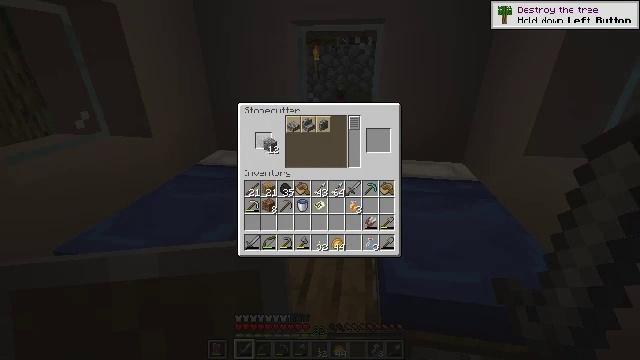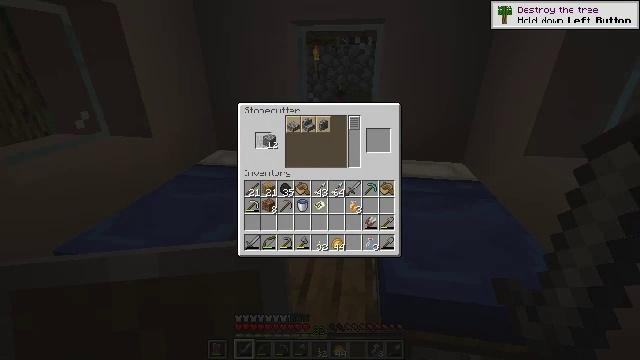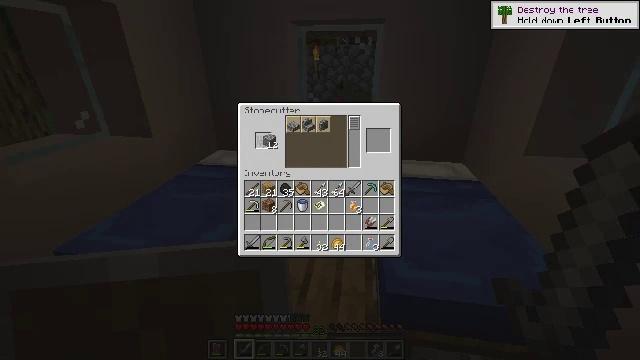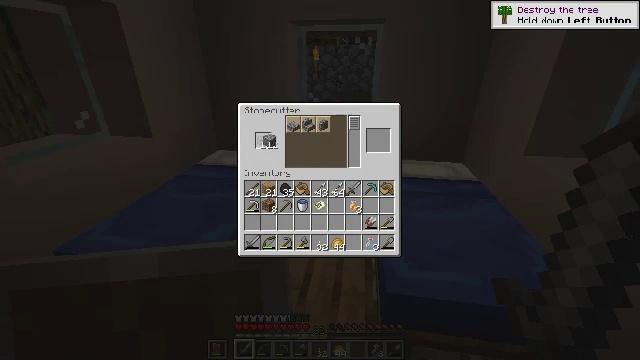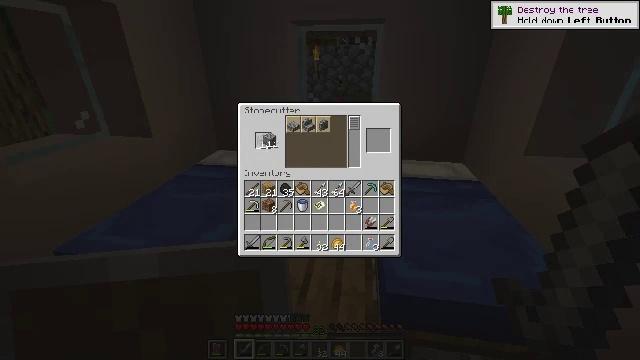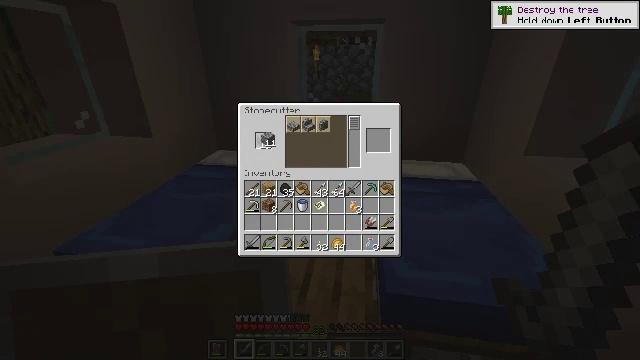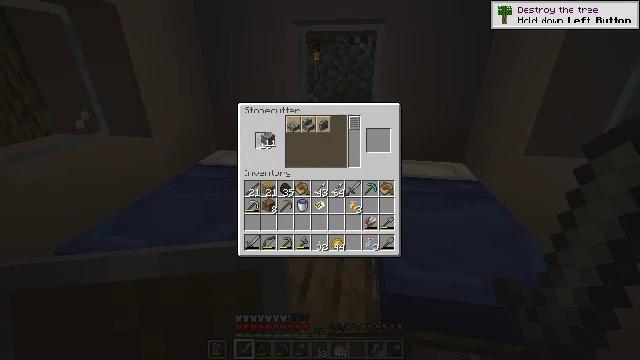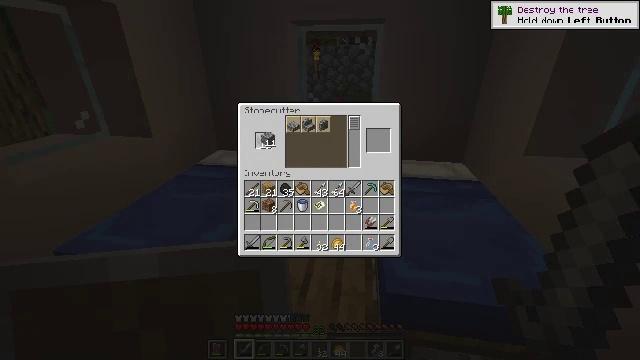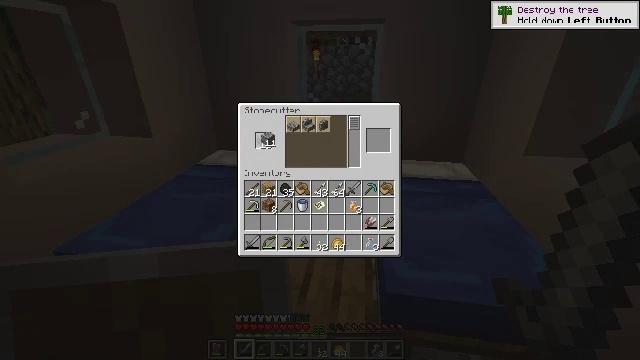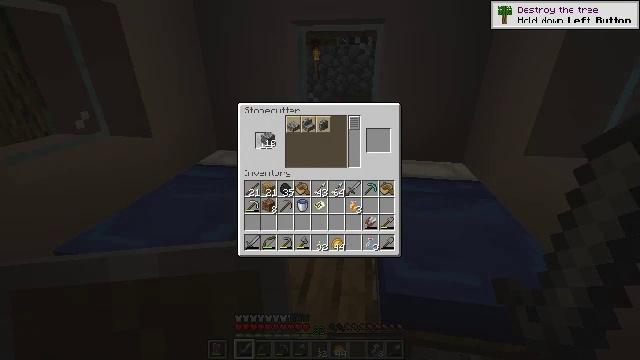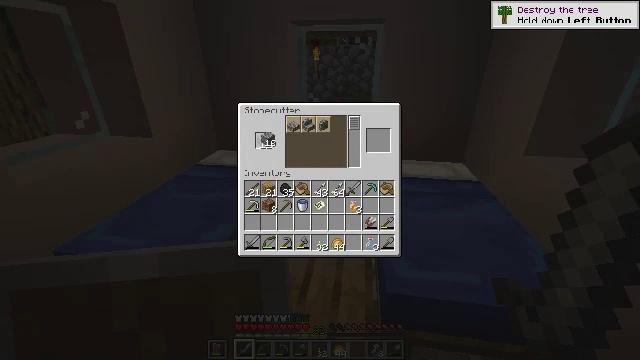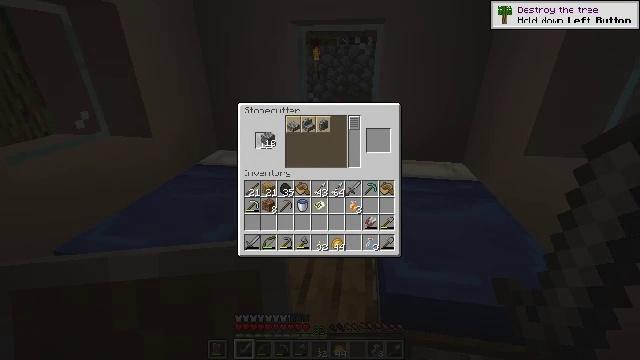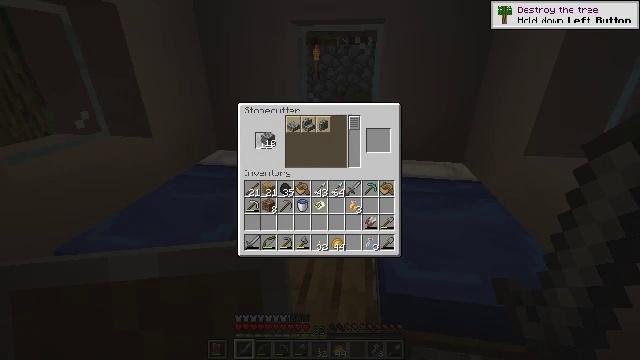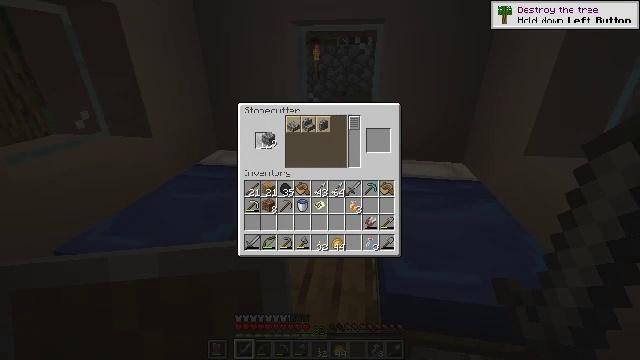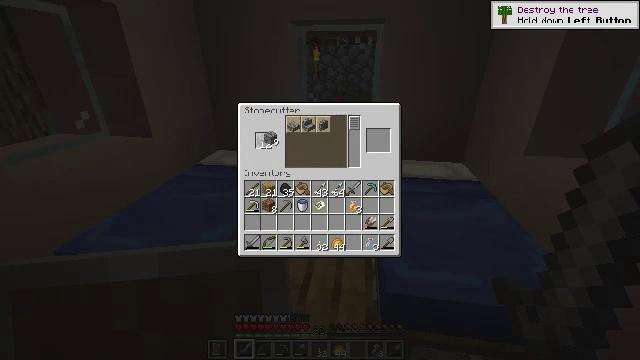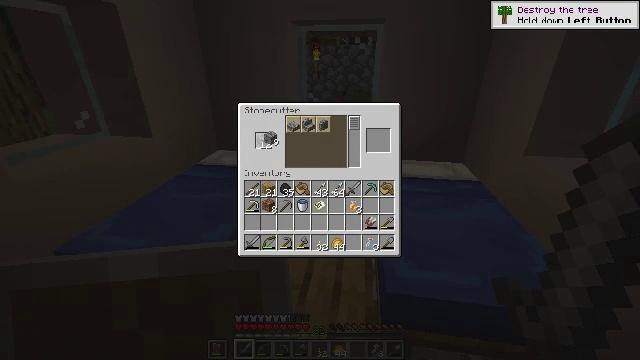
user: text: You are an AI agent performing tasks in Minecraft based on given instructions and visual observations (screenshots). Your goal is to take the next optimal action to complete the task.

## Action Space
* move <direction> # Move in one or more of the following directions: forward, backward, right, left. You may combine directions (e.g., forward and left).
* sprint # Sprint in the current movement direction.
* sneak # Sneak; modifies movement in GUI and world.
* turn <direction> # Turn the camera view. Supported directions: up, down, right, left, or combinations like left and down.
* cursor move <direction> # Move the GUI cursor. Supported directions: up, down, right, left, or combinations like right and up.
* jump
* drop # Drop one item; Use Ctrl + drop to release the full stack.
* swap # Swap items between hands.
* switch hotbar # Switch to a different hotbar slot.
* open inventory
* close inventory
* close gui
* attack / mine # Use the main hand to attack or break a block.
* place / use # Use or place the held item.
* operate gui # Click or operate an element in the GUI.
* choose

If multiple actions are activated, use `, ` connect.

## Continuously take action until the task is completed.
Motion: motion action
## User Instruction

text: craft item air
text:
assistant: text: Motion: no_op
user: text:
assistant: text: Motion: use / place
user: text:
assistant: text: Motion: no_op
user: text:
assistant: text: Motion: no_op
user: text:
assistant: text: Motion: no_op
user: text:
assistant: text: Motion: no_op
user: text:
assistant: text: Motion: use / place
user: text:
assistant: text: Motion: use / place
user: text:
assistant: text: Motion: no_op
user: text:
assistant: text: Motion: no_op
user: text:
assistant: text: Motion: use / place
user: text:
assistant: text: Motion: use / place
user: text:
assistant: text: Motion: no_op
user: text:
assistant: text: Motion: no_op
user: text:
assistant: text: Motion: no_op
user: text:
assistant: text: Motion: no_op
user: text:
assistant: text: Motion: turn up
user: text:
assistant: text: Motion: no_op
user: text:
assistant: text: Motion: turn right and down
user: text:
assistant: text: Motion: turn right and down
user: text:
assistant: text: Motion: turn right
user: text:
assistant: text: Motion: turn right
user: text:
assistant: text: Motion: no_op
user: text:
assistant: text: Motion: turn right
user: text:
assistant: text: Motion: no_op
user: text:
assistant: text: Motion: no_op
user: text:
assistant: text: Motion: attack / mine
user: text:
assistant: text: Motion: attack / mine
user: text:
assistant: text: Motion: no_op
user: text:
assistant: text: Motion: turn up